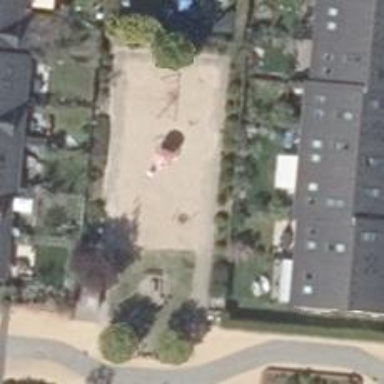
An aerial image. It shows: Playground area for leisure land.